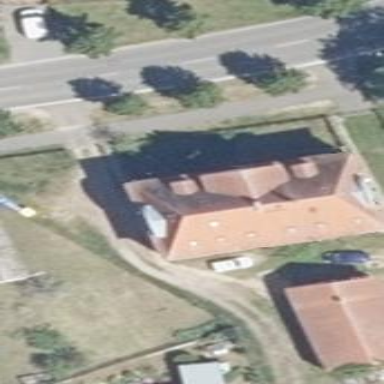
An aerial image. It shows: Residential building with hipped roof.